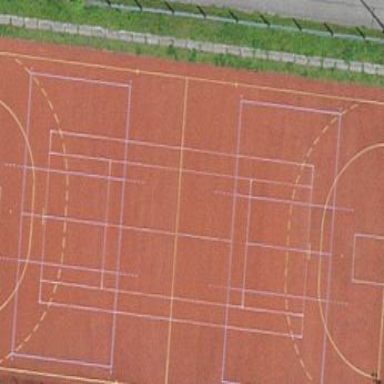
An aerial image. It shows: Multi-sport pitch with tartan surface.